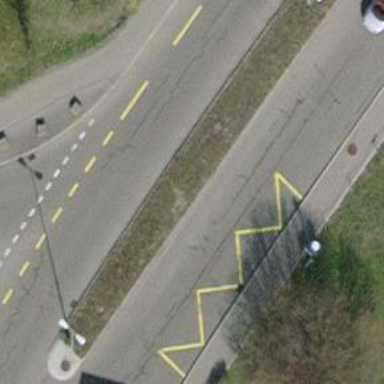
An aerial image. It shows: Bus stop equipped with public transport stop position.